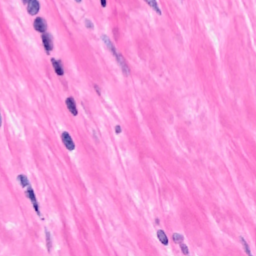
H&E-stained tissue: Breast